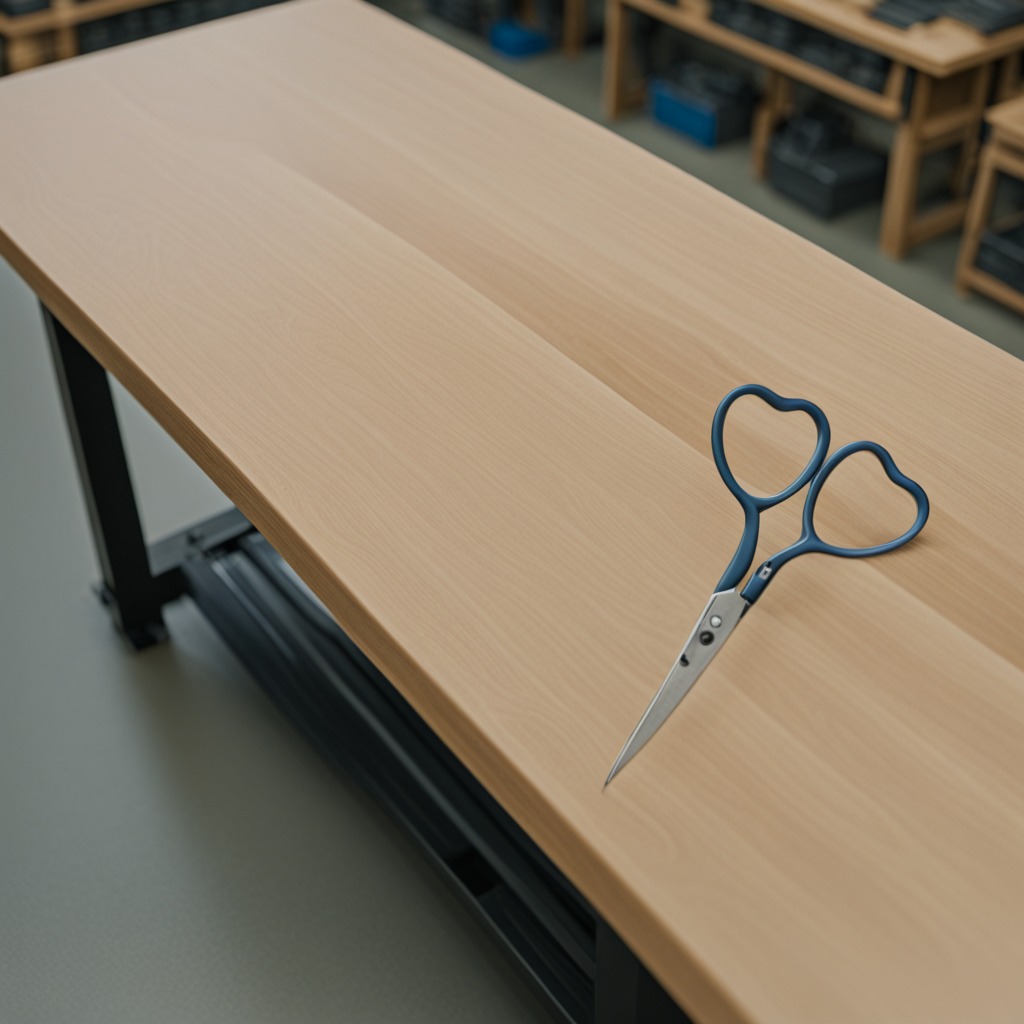
A scissor lying on a workbench inside a coastal fishing gear workshop.